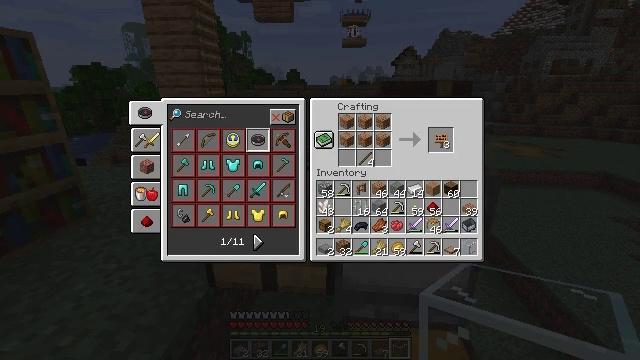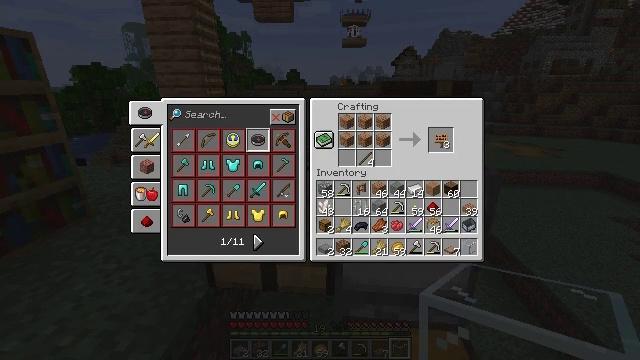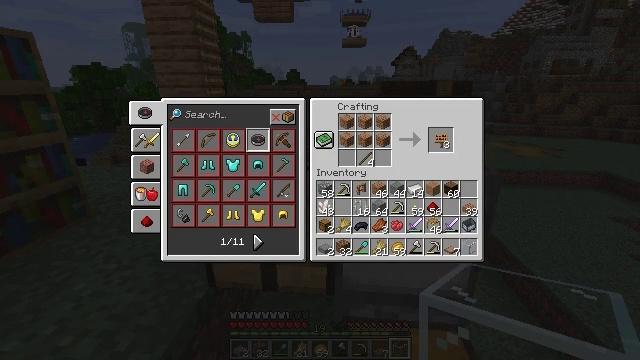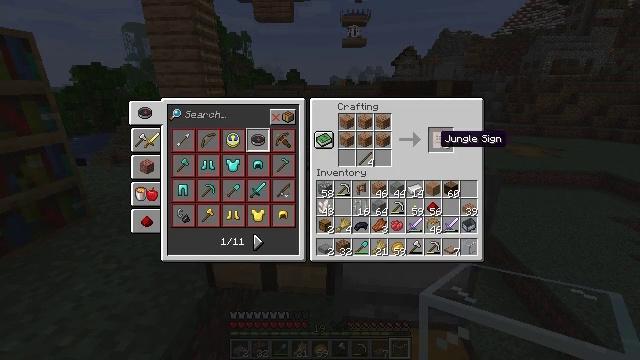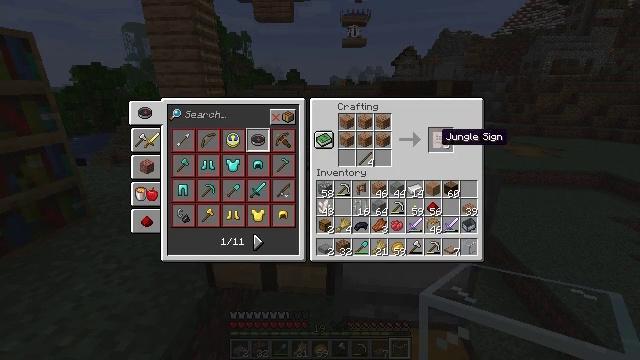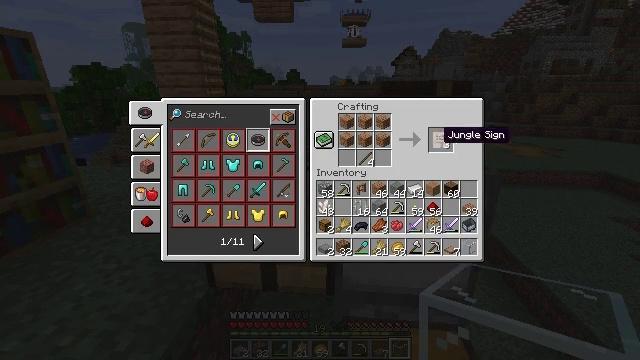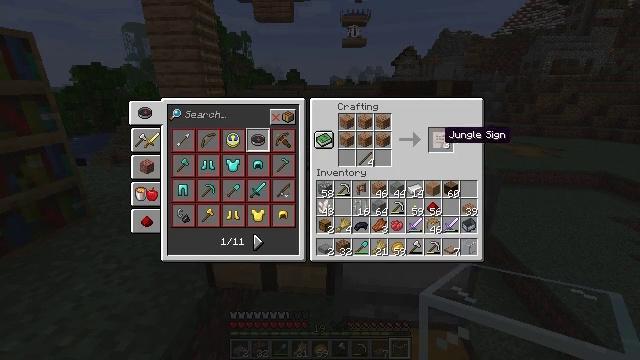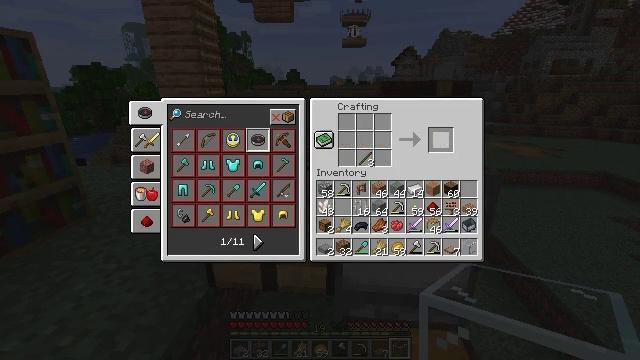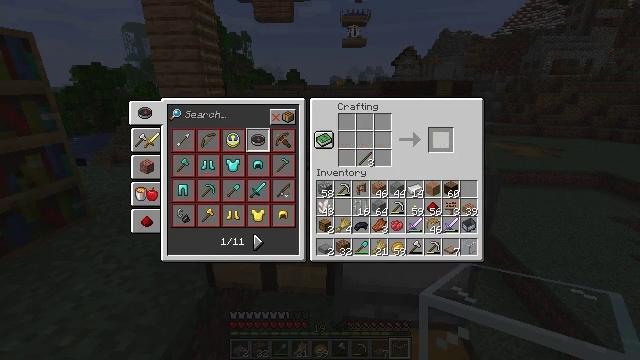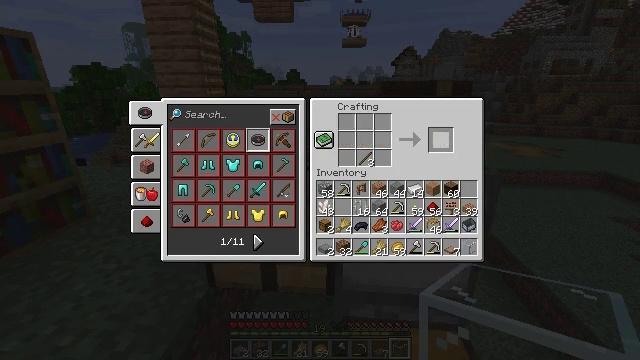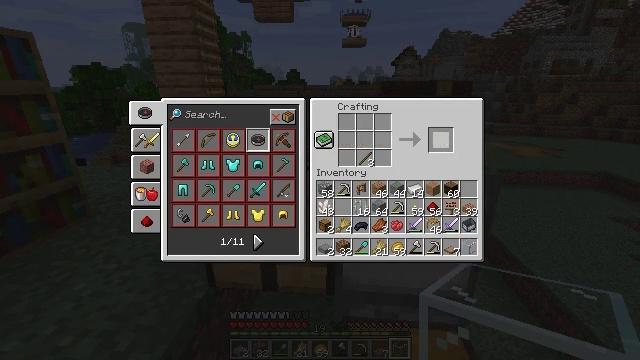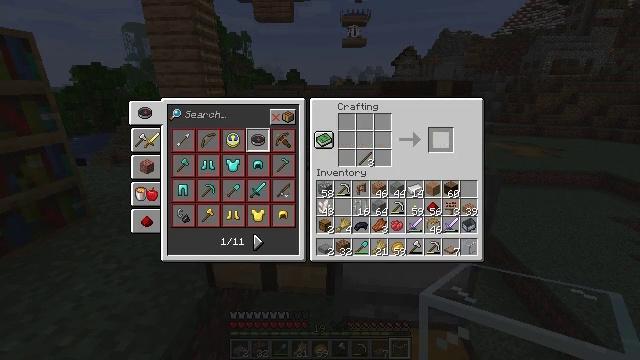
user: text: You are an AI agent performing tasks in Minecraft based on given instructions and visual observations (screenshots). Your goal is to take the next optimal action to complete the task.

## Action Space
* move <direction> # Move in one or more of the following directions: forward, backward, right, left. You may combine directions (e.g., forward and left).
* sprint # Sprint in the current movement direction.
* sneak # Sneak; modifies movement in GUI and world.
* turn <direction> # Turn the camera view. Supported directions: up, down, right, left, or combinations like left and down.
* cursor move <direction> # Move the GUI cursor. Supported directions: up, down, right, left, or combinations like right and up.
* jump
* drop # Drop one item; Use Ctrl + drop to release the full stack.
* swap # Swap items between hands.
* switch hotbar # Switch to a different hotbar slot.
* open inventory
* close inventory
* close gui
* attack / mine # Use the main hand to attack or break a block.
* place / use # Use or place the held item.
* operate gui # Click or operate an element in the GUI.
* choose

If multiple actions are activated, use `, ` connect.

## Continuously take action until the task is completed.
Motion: motion action
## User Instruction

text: Combine sticks and jungle wood planks to craft a jungle sign.
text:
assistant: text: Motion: sneak
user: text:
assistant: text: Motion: sneak
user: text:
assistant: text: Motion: sneak
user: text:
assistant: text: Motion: sneak
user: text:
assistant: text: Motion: sneak
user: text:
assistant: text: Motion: sneak
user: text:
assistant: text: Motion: sneak, operate gui
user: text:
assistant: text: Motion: sneak, operate gui
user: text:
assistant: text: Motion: sneak
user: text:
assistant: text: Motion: sneak
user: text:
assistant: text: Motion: sneak
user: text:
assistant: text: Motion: sneak